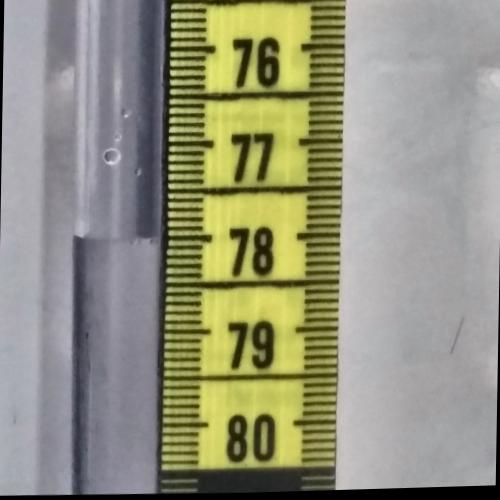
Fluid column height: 78.0 cm